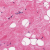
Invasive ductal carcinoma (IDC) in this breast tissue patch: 0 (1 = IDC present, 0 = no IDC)